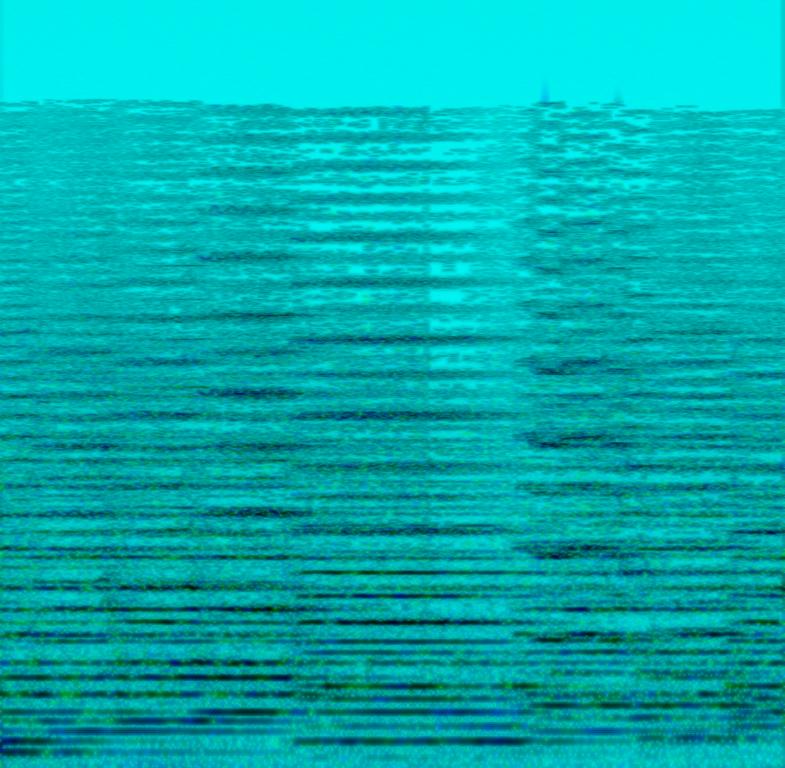
This symphonic song features a string section playing the main melody. There are multiple violins playing different parts in harmony. The music starts off with four ascending notes followed by one descending note which is stretched out. This is followed by a descending run. The song has an epic feel and can be played as a grand entrance theme of royalty.